Question:
Mainly I want know how to draw these 3d Bars.
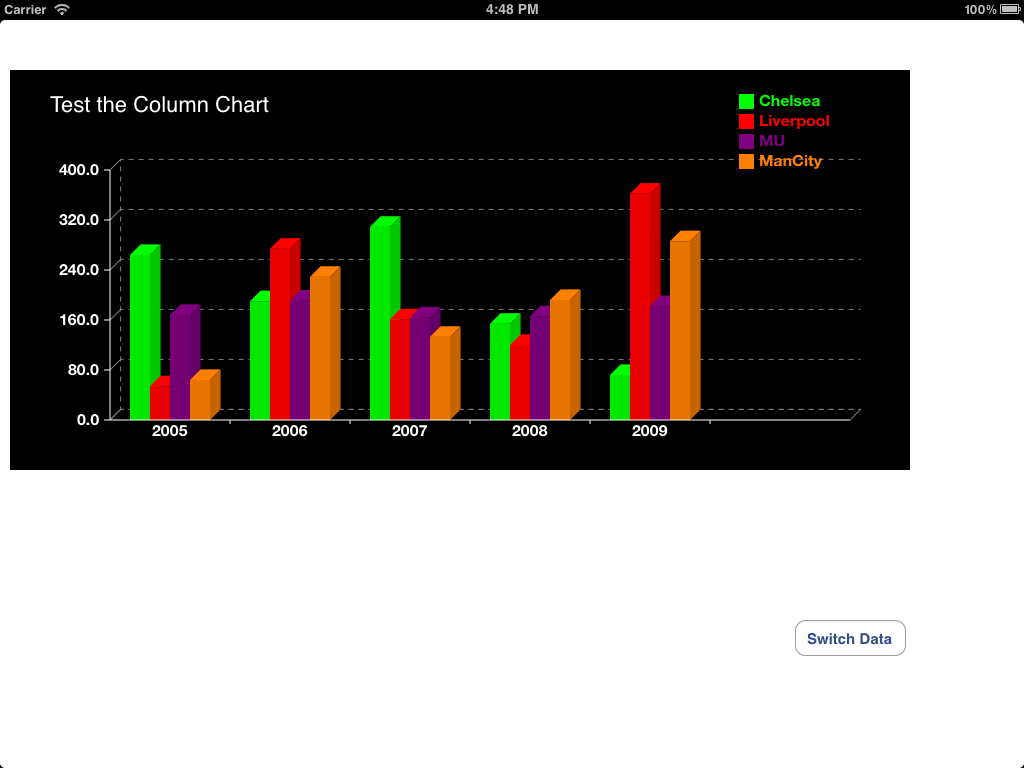
Answer: Much like the owl.
1. Learn how to draw.
2. Draw the flipping owl.
Each bar is pretty much the same thing so create a method to draw an arbitrary bar.
Decompose the bar into what it is. 3 trapezoids with shades of the same base colour.
Create a method to draw an arbitrary bar
'''
-(void)drawBarOfHeight:(CGFloat)bheight width:(CGFloat)bwidth colour:(UIColor *)acolor atOrigin:(CGPoint)origin
{
CGPoint correctedOrigin = origin;
//draw the front face , its a plain rectangle - semi dark
[[self tintOfColor:acolor tint:0.8] set];
UIBezierPath *face1 = [UIBezierPath bezierPathWithRect:CGRectMake(correctedOrigin.x, correctedOrigin.y - bheight, bwidth, bheight)];
[face1 fill];
//basic trig
CGFloat PI = 3.141;
CGFloat theta = 45; //degrees
CGFloat section = bwidth * 0.7; //bit of jiggling otherwise it looks crappy
CGFloat yoffset = section * sinf(theta * PI/180); //needs radians
CGFloat xoffset = section * cosf(theta * PI/180);
//draw the side face , its a trapezoid set at theta -
UIBezierPath *face2 = [UIBezierPath bezierPath];
[face2 moveToPoint:CGPointMake(correctedOrigin.x + bwidth, correctedOrigin.y)];
[face2 addLineToPoint:CGPointMake(correctedOrigin.x + bwidth, correctedOrigin.y - bheight)];
[face2 addLineToPoint:CGPointMake(correctedOrigin.x + bwidth + xoffset, correctedOrigin.y - bheight - yoffset)];
[face2 addLineToPoint:CGPointMake(correctedOrigin.x + bwidth + xoffset, correctedOrigin.y - yoffset)];
//darkest shade
[[self tintOfColor:acolor tint:0.6] set];
[face2 fill];
//draw the other face , its another trapezoid
UIBezierPath *face3 = [UIBezierPath bezierPath];
[face3 moveToPoint:CGPointMake(correctedOrigin.x , correctedOrigin.y - bheight )];
[face3 addLineToPoint:CGPointMake(correctedOrigin.x + xoffset, correctedOrigin.y - bheight - yoffset)];
[face3 addLineToPoint:CGPointMake(correctedOrigin.x + bwidth + xoffset, correctedOrigin.y - bheight - yoffset)];
[face3 addLineToPoint:CGPointMake(correctedOrigin.x + bwidth, correctedOrigin.y - bheight)];
//base shade of colour
[[self tintOfColor:acolor tint:1.0] set];
[face3 fill];
}
-(UIColor *)tintOfColor:(UIColor *)acolor tint:(CGFloat)tint
{
//tint > 1.0 lightens
//tint < 1.0 darkens
CGFloat red = 1.0;
CGFloat green = 1.0;
CGFloat blue = 1.0;
CGFloat alpha = 1.0;
if ([acolor getRed:&red green:&green blue:&blue alpha:&alpha]) {
red *= tint;
green *= tint;
blue *= tint;
return [UIColor colorWithRed:red green:green blue:blue alpha:1.0];
}
return acolor; //in case the call failed , return original
}
- (void)drawRect:(CGRect)rect
{
//as an example
[self drawBarOfHeight:50 width:20 colour:[UIColor orangeColor] atOrigin:CGPointMake(50,200)];
[self drawBarOfHeight:100 width:20 colour:[UIColor greenColor] atOrigin:CGPointMake(50+20,200)];
[self drawBarOfHeight:70 width:20 colour:[UIColor redColor] atOrigin:CGPointMake(50+20+20,200)];
}
'''
Giving...

All vector drawing is flinging lines and curves around the place. Get some practise in it and you can create some awesome stuff.